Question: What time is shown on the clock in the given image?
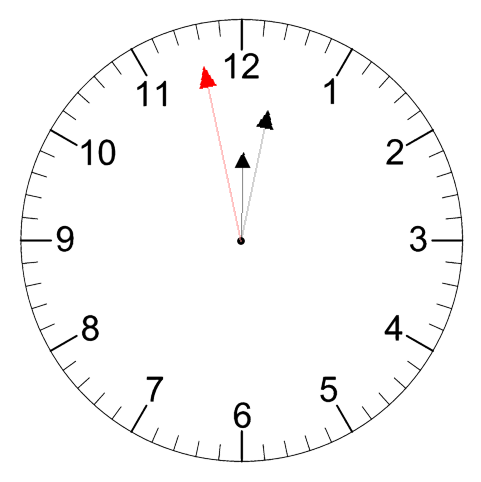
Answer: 12:01:58